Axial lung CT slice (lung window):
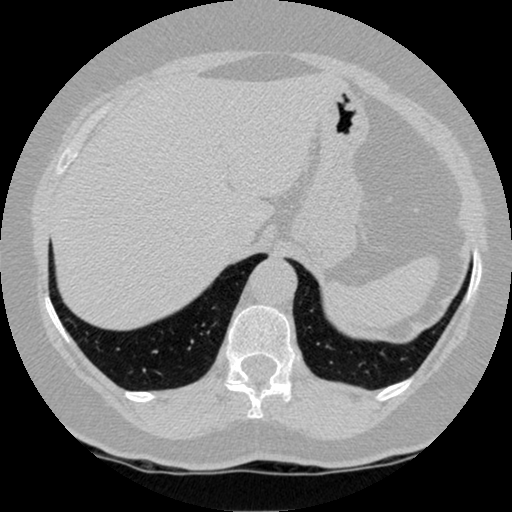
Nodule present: no